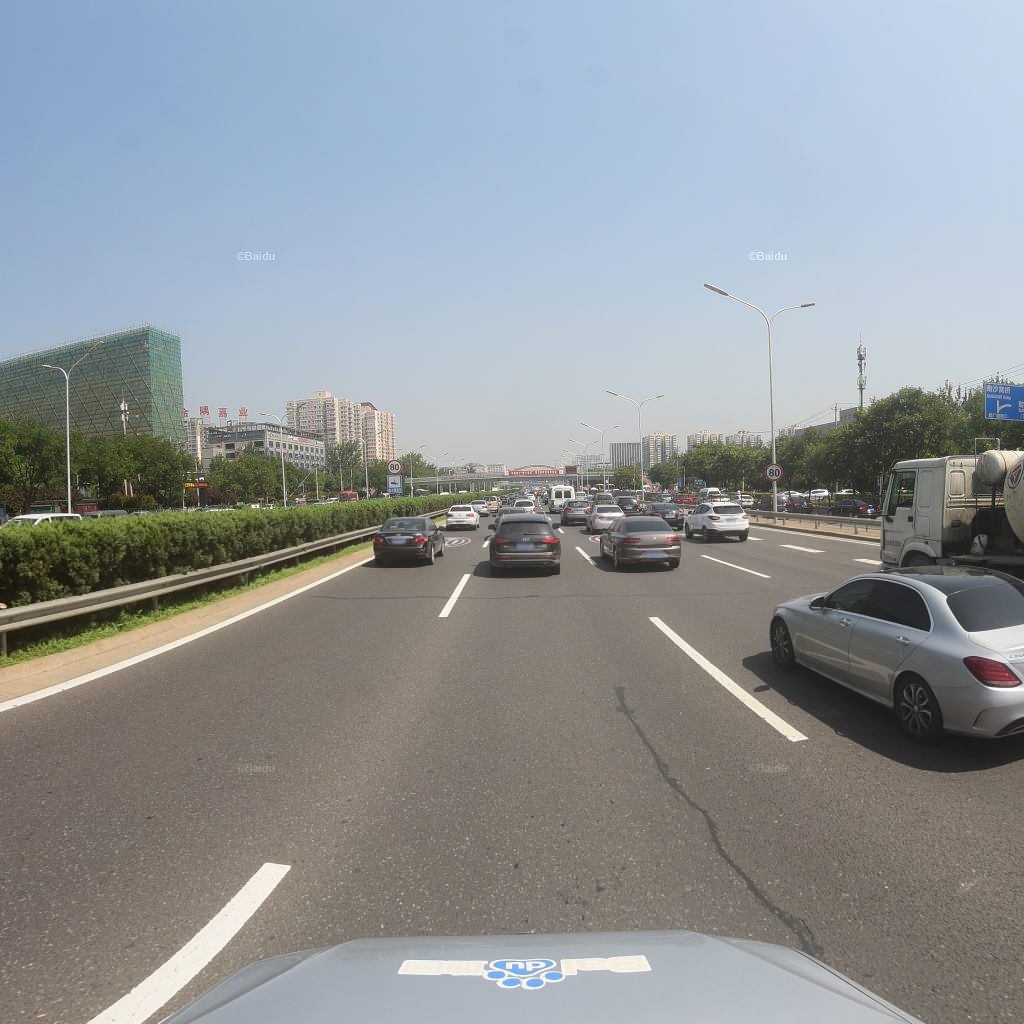
Region: Fengtai
Road damage annotations: transverse patch, longitudinal patch